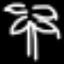
Label: palm tree